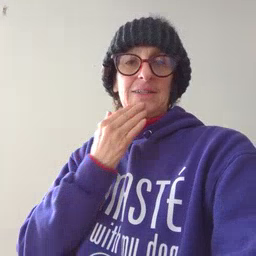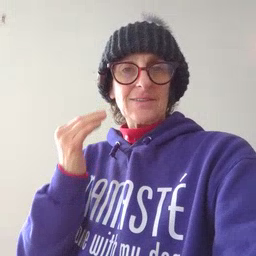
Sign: kiss